Question: Here is a snippet of code (from a much larger code) that doesn't work in Blackberry. I am manipulating DOM to insert a ul element dynamically.
I am testing on Blackberry 9700, OS 5.0. What I am doing is very basic, no brainer and works on other desktop browsers. I know JavaScript support on Blackberry is patchy - but this basic stuff?
Attached is the screen shot of the error I see. JavaScript reports that the function insertBefore doesn't exist. However, I have tested that it exists and works when I append directly to the body
'''
document.body.insertBefore( newNode, sibling );
'''
The code that doesn't work is :
'''
<html>
<head>
<script type="text/javascript">
function toggle(){
_ul = document.getElementById('ul-list');
if( _ul )
{
document.body.removeChild( _ul );
}else
{
ul = document.createElement( "ul" );
ul.setAttribute('id','ul-list');
li = document.createElement( 'li' );
li.appendChild( document.createTextNode("HTML") );
ul.appendChild( li );
li = document.createElement( 'li' );
li.appendChild( document.createTextNode("CSS") );
ul.appendChild( li );
li = document.createElement( 'li' );
li.appendChild( document.createTextNode("JavaScript") );
ul.appendChild( li );
li = document.createElement( 'li' );
li.appendChild( document.createTextNode("XML") );
ul.appendChild( li );
parent = document.getElementById('container');
sibling = document.getElementById('para');
try
{
func = parent.insertBefore;
if( !func )
{
alert( "Function doesn't exist!" );
}
parent.insertBefore( ul, sibling );
}catch( err )
{
alert( err );
}
}
}
</script>
<style type="text/css">
</style>
</head>
<body>
<div id ="container">
<p id ="para" >Display this link list as a horizontal menu:</p>
<input type="button" name="Show Now!" value ="Toggle" onClick=" toggle();"/>
</div>
</body>
</html>
'''

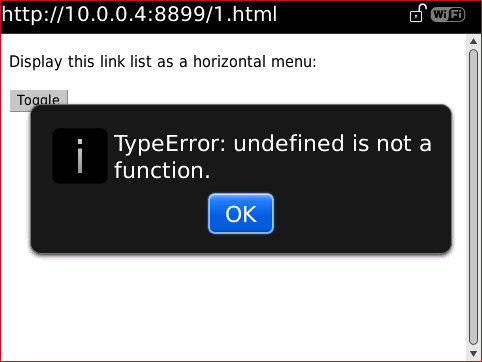
Answer: I confirm that this is a bug in implementation of DOM in Blackberry 5.0 (on devices 9000 and 9700).
The work around is to have the elements placed directly under body if they have to be dynamically inserted or removed. The code that works is:
'''
<html>
<head>
<script type="text/javascript">
function toggle(){
_ul = document.getElementById('ul-list');
if( _ul )
{
document.body.removeChild( _ul );
}else
{
ul = document.createElement( "ul" );
ul.setAttribute('id','ul-list');
li = document.createElement( 'li' );
li.appendChild( document.createTextNode("HTML") );
ul.appendChild( li );
li = document.createElement( 'li' );
li.appendChild( document.createTextNode("CSS") );
ul.appendChild( li );
li = document.createElement( 'li' );
li.appendChild( document.createTextNode("JavaScript") );
ul.appendChild( li );
li = document.createElement( 'li' );
li.appendChild( document.createTextNode("XML") );
ul.appendChild( li );
parent = document.body;
sibling = document.getElementById('para');
try
{
func = parent.insertBefore;
if( !func )
{
alert( "Function doesn't exist!" );
}
parent.insertBefore( ul, sibling );
}catch( err )
{
alert( err );
}
}
}
</script>
<style type="text/css">
</style>
</head>
<body>
<p id ="para" >Display this link list as a horizontal menu:</p>
<input type="button" name="Show Now!" value ="Toggle" onClick=" toggle();"/>
</body>
</html>
'''
The change is the content is directly under body and not child of div "container". I believe this is not an issue in Blackberry 6.0+, where WebKit rendering engine is used. Will need to live with this buggy browser till the time they need not be supported.